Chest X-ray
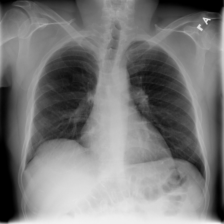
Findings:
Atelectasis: negative
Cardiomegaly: negative
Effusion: negative
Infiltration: negative
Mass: positive
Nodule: negative
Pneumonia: negative
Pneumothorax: negative
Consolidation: negative
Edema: negative
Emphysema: negative
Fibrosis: negative
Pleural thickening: negative
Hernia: negative